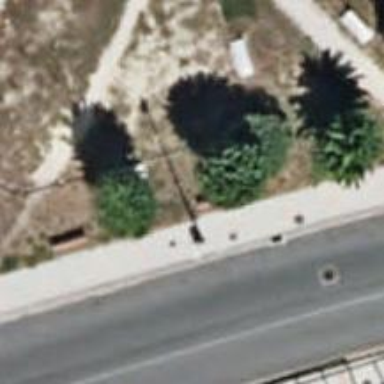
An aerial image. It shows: White bench.